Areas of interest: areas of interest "Business Office Building"
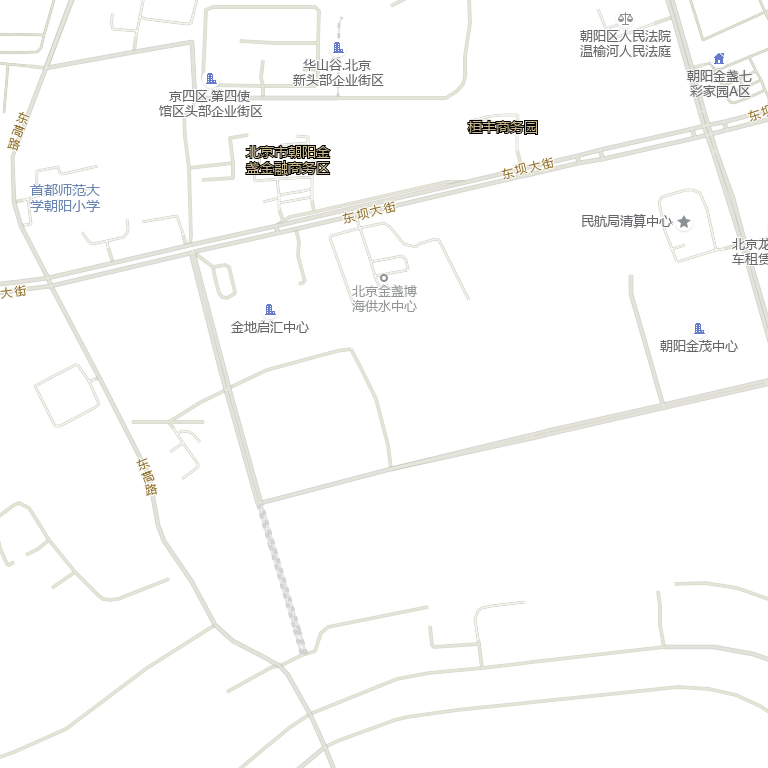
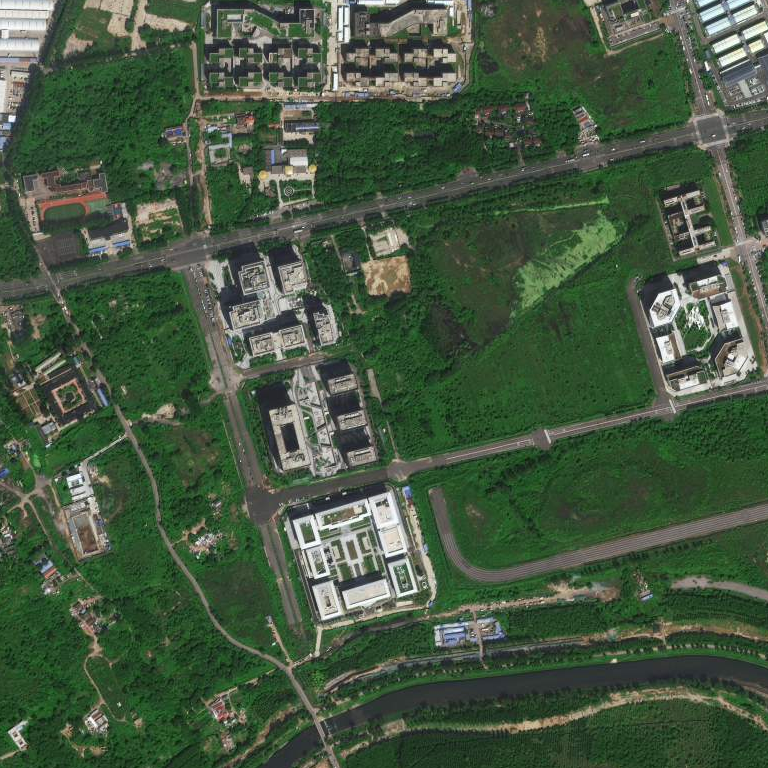